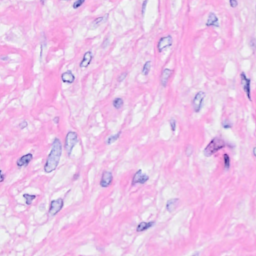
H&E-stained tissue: Breast